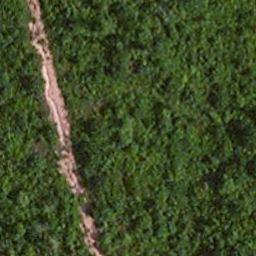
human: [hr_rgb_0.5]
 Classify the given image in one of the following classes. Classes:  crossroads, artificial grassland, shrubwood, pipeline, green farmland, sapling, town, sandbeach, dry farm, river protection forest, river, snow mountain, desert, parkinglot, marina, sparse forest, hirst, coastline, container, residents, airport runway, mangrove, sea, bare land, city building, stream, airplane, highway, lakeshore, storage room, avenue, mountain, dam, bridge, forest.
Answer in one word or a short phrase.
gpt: avenue